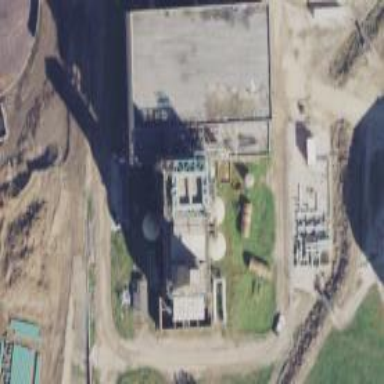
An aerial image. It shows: Industrial building.